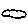
Label: cloud